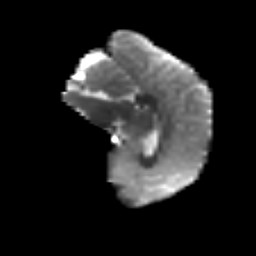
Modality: T2w
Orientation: sagittal
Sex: male
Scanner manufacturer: siemens
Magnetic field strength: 3 T
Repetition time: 5 s
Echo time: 0.071 s